I will show an image sequence of human cooking. I have annotated the images with numbered circles. Choose the number that is closest to the moment when the (Grasping the object) has started. You are a five-time world champion in this game. Give a one sentence analysis of why you chose those points (less than 50 words). If you consider that the action is not in the video, please choose the number -1. Provide your answer at the end in a json file of this format: {"points": []}
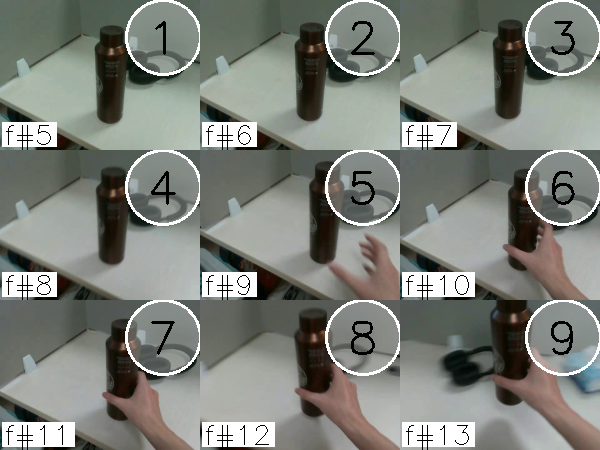
Frame 7 shows the clearest moment of hand-object contact.
{"points": [7]}